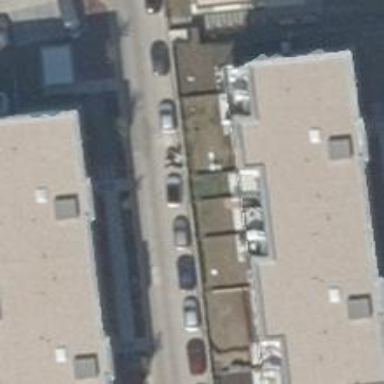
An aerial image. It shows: Flat-roofed apartment building.